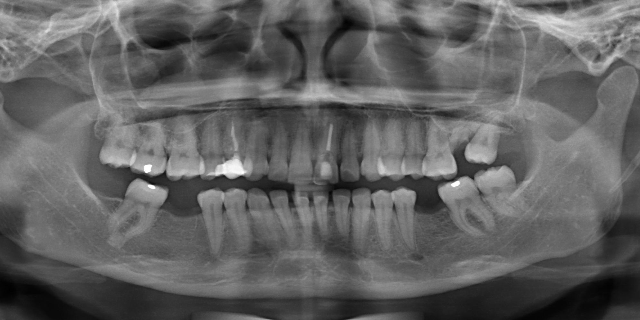
adult